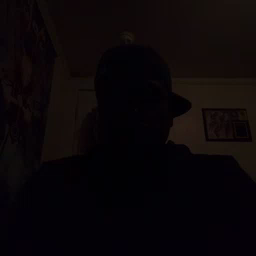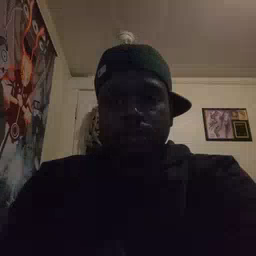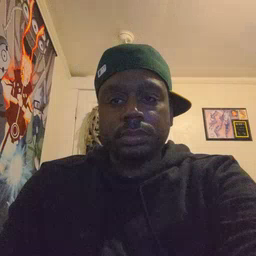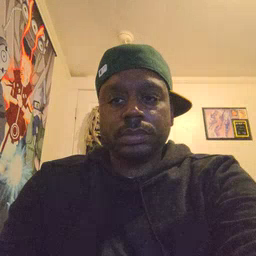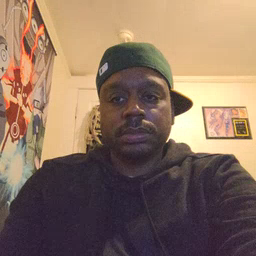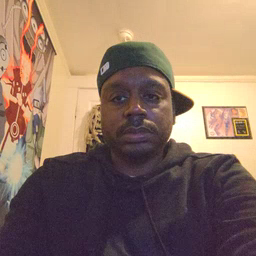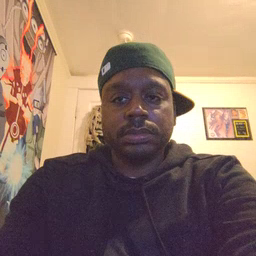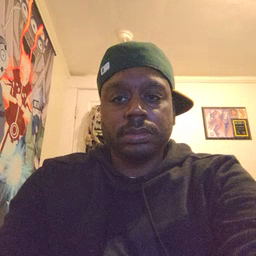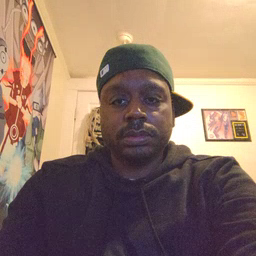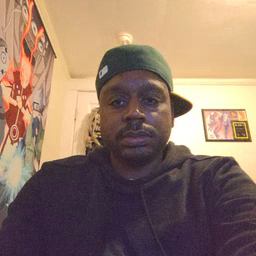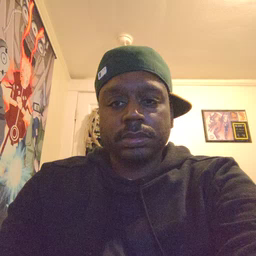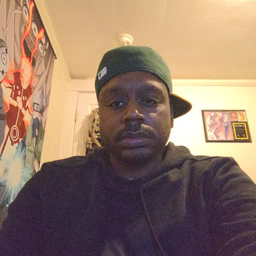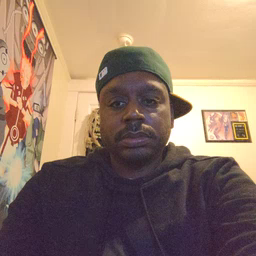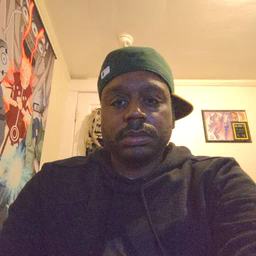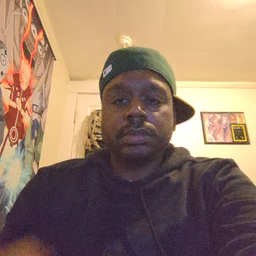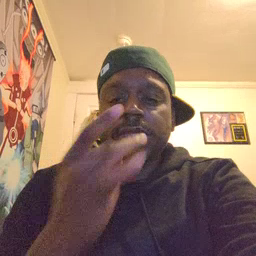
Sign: snack